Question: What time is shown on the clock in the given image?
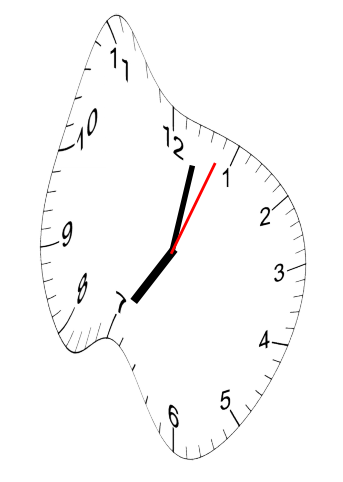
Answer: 07:02:04